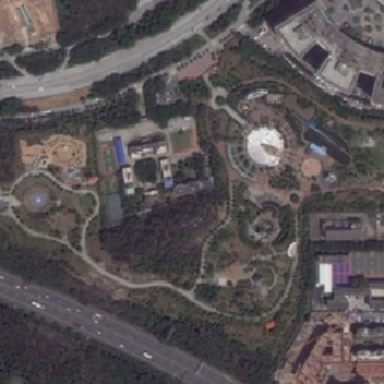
There are many green trees and some buildings between the two roads .